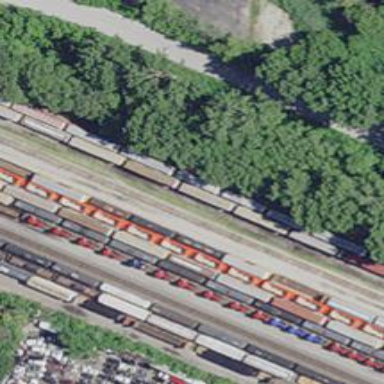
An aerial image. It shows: Railway yard for manifest purposes.